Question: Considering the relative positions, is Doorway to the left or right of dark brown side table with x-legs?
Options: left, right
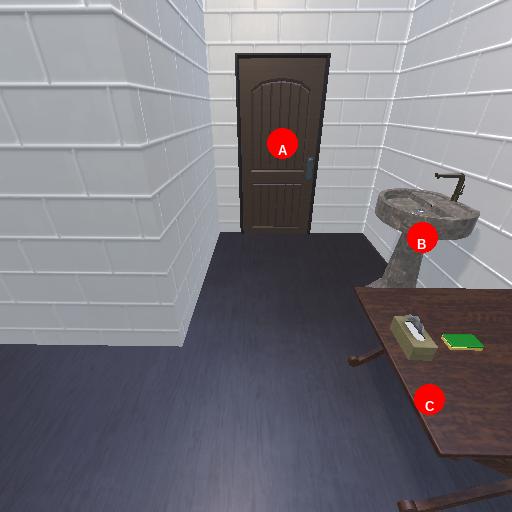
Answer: left